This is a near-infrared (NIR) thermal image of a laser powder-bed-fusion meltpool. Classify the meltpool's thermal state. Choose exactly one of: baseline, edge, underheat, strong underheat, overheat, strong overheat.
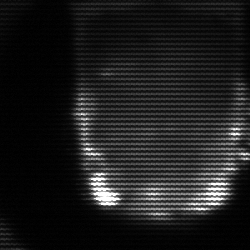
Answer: baseline